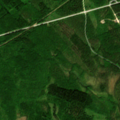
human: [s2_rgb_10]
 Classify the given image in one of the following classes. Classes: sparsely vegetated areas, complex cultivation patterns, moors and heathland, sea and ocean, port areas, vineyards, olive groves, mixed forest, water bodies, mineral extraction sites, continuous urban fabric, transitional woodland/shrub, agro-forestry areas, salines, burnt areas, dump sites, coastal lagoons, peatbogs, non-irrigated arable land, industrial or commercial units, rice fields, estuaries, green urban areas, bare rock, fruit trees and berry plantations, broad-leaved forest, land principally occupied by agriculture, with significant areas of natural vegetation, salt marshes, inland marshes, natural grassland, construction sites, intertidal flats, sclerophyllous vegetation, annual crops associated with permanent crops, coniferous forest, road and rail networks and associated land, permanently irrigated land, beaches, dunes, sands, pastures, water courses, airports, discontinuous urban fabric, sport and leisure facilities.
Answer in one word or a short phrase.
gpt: broad-leaved forest, coniferous forest, mixed forest, transitional woodland/shrub